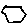
Label: hexagon